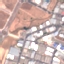
Land use / land cover: Industrial